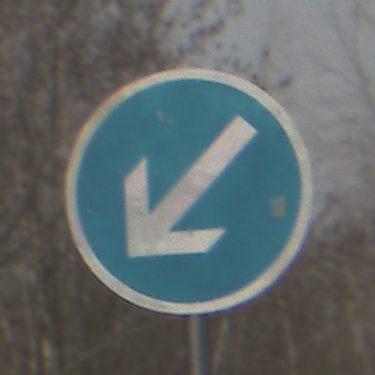
Verkehrszeichen: VorgeschriebeneVorbeifahrtLinks
Umgebung: Outdoor, Nature
Tageszeit: MorningAfternoon
Wetter: PartlyCloudy
Licht: Natural
Jahreszeit: Winter
Kontrast: MediumContrast